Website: lowes
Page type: billing-address
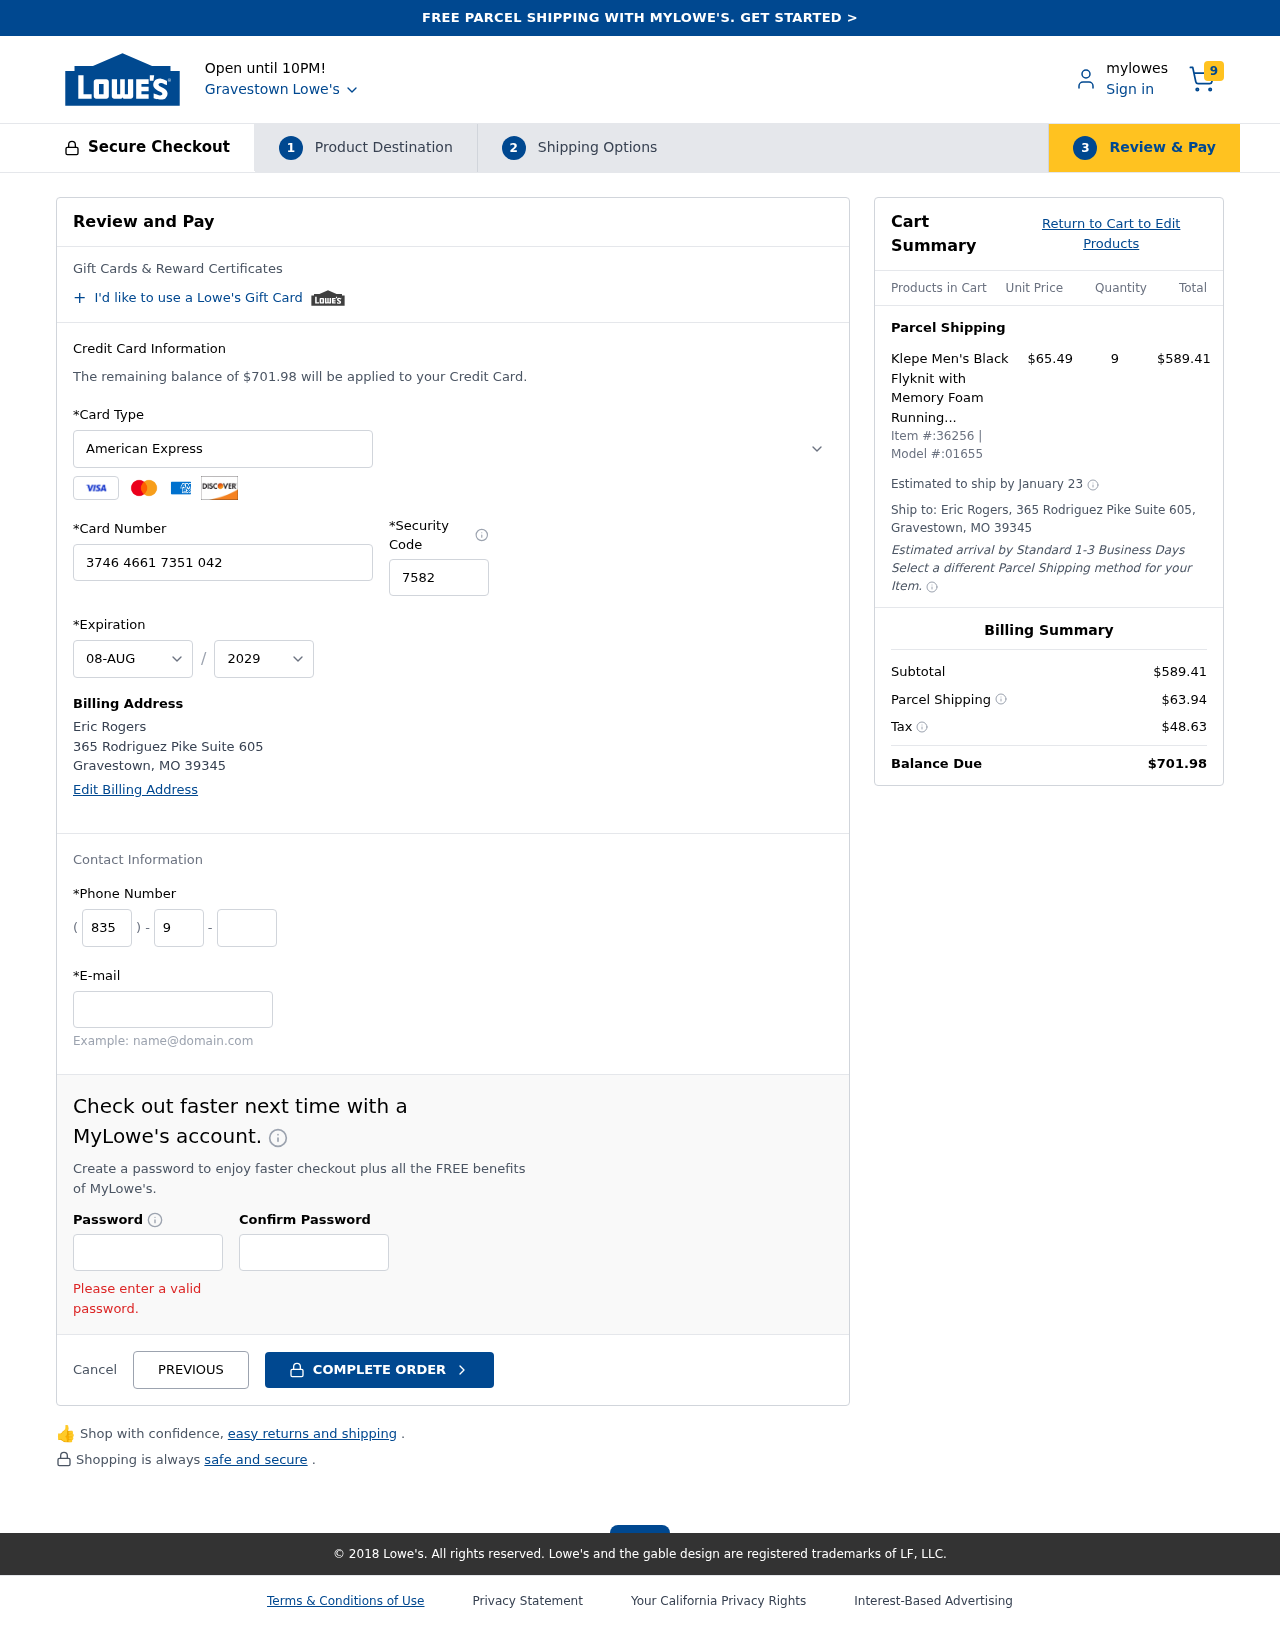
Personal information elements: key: PII_CARD_CVV
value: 7582
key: PII_CARD_EXPIRY_MONTH
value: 08
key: PII_CARD_EXPIRY_YEAR
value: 29
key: PII_CARD_NUMBER
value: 3746 4661 7351 042
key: PII_CARD_TYPE
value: American Express
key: PII_CITY
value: Gravestown
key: PII_CITY_STATE_ZIP
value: Gravestown, MO 39345
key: PII_EMAIL
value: eric.rogers@gmail.com
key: PII_FULLNAME
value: Eric Rogers
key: PII_PHONE_AREA
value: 835
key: PII_PHONE_PREFIX
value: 959
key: PII_PHONE_SUFFIX
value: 9107
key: PII_STREET
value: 365 Rodriguez Pike Suite 605
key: PII_FULLNAME2
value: Eric Rogers
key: PII_STATE_ABBR
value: MO
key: PII_POSTCODE
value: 39345
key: PII_POSTCODE_FULL
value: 39345
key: PII_CITY_STATE
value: Gravestown, MO
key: PII_POSTCODE_NUMERIC
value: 39345
Product elements: key: PRODUCT1_NAME
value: Klepe Men's Black Flyknit with Memory Foam Running Shoes-6 UK (40 EU) (7 US) (BX020/BLK)
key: PRODUCT1_PRICE
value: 65.49
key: PRODUCT1_QUANTITY
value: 9
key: PRODUCT_ITEM_NUMBER
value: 36256
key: PRODUCT_MODEL_NUMBER
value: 01655
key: PRODUCT1_LINE_TOTAL
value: $589.41
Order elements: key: ORDER_NUM_ITEMS
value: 9
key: ORDER_TOTAL
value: $701.98
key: ORDER_SHIPPING_DATE
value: January 23
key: ORDER_SUBTOTAL
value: $589.41
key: ORDER_SHIPPING_COST
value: $63.94
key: ORDER_TAX
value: $48.63